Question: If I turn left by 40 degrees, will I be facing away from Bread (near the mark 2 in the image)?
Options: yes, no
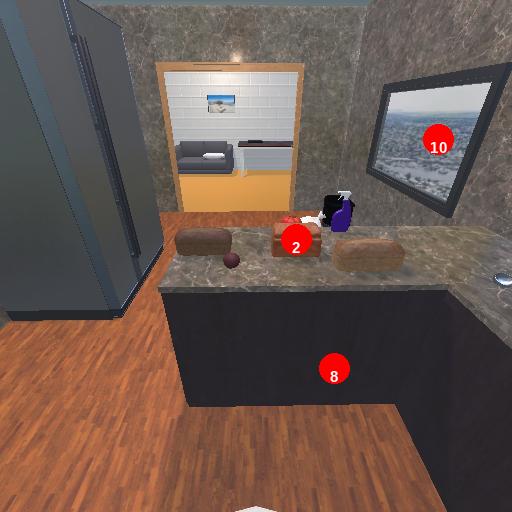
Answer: yes